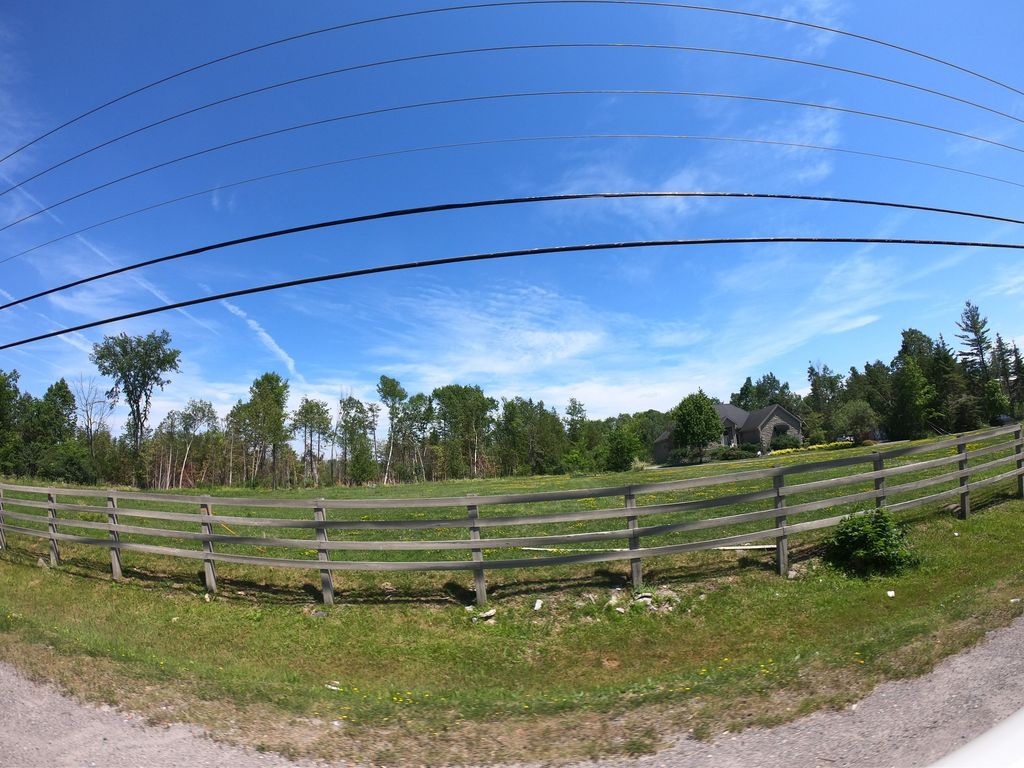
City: ottawa-gatineau